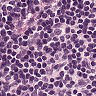
Metastatic tissue present: no